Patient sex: M
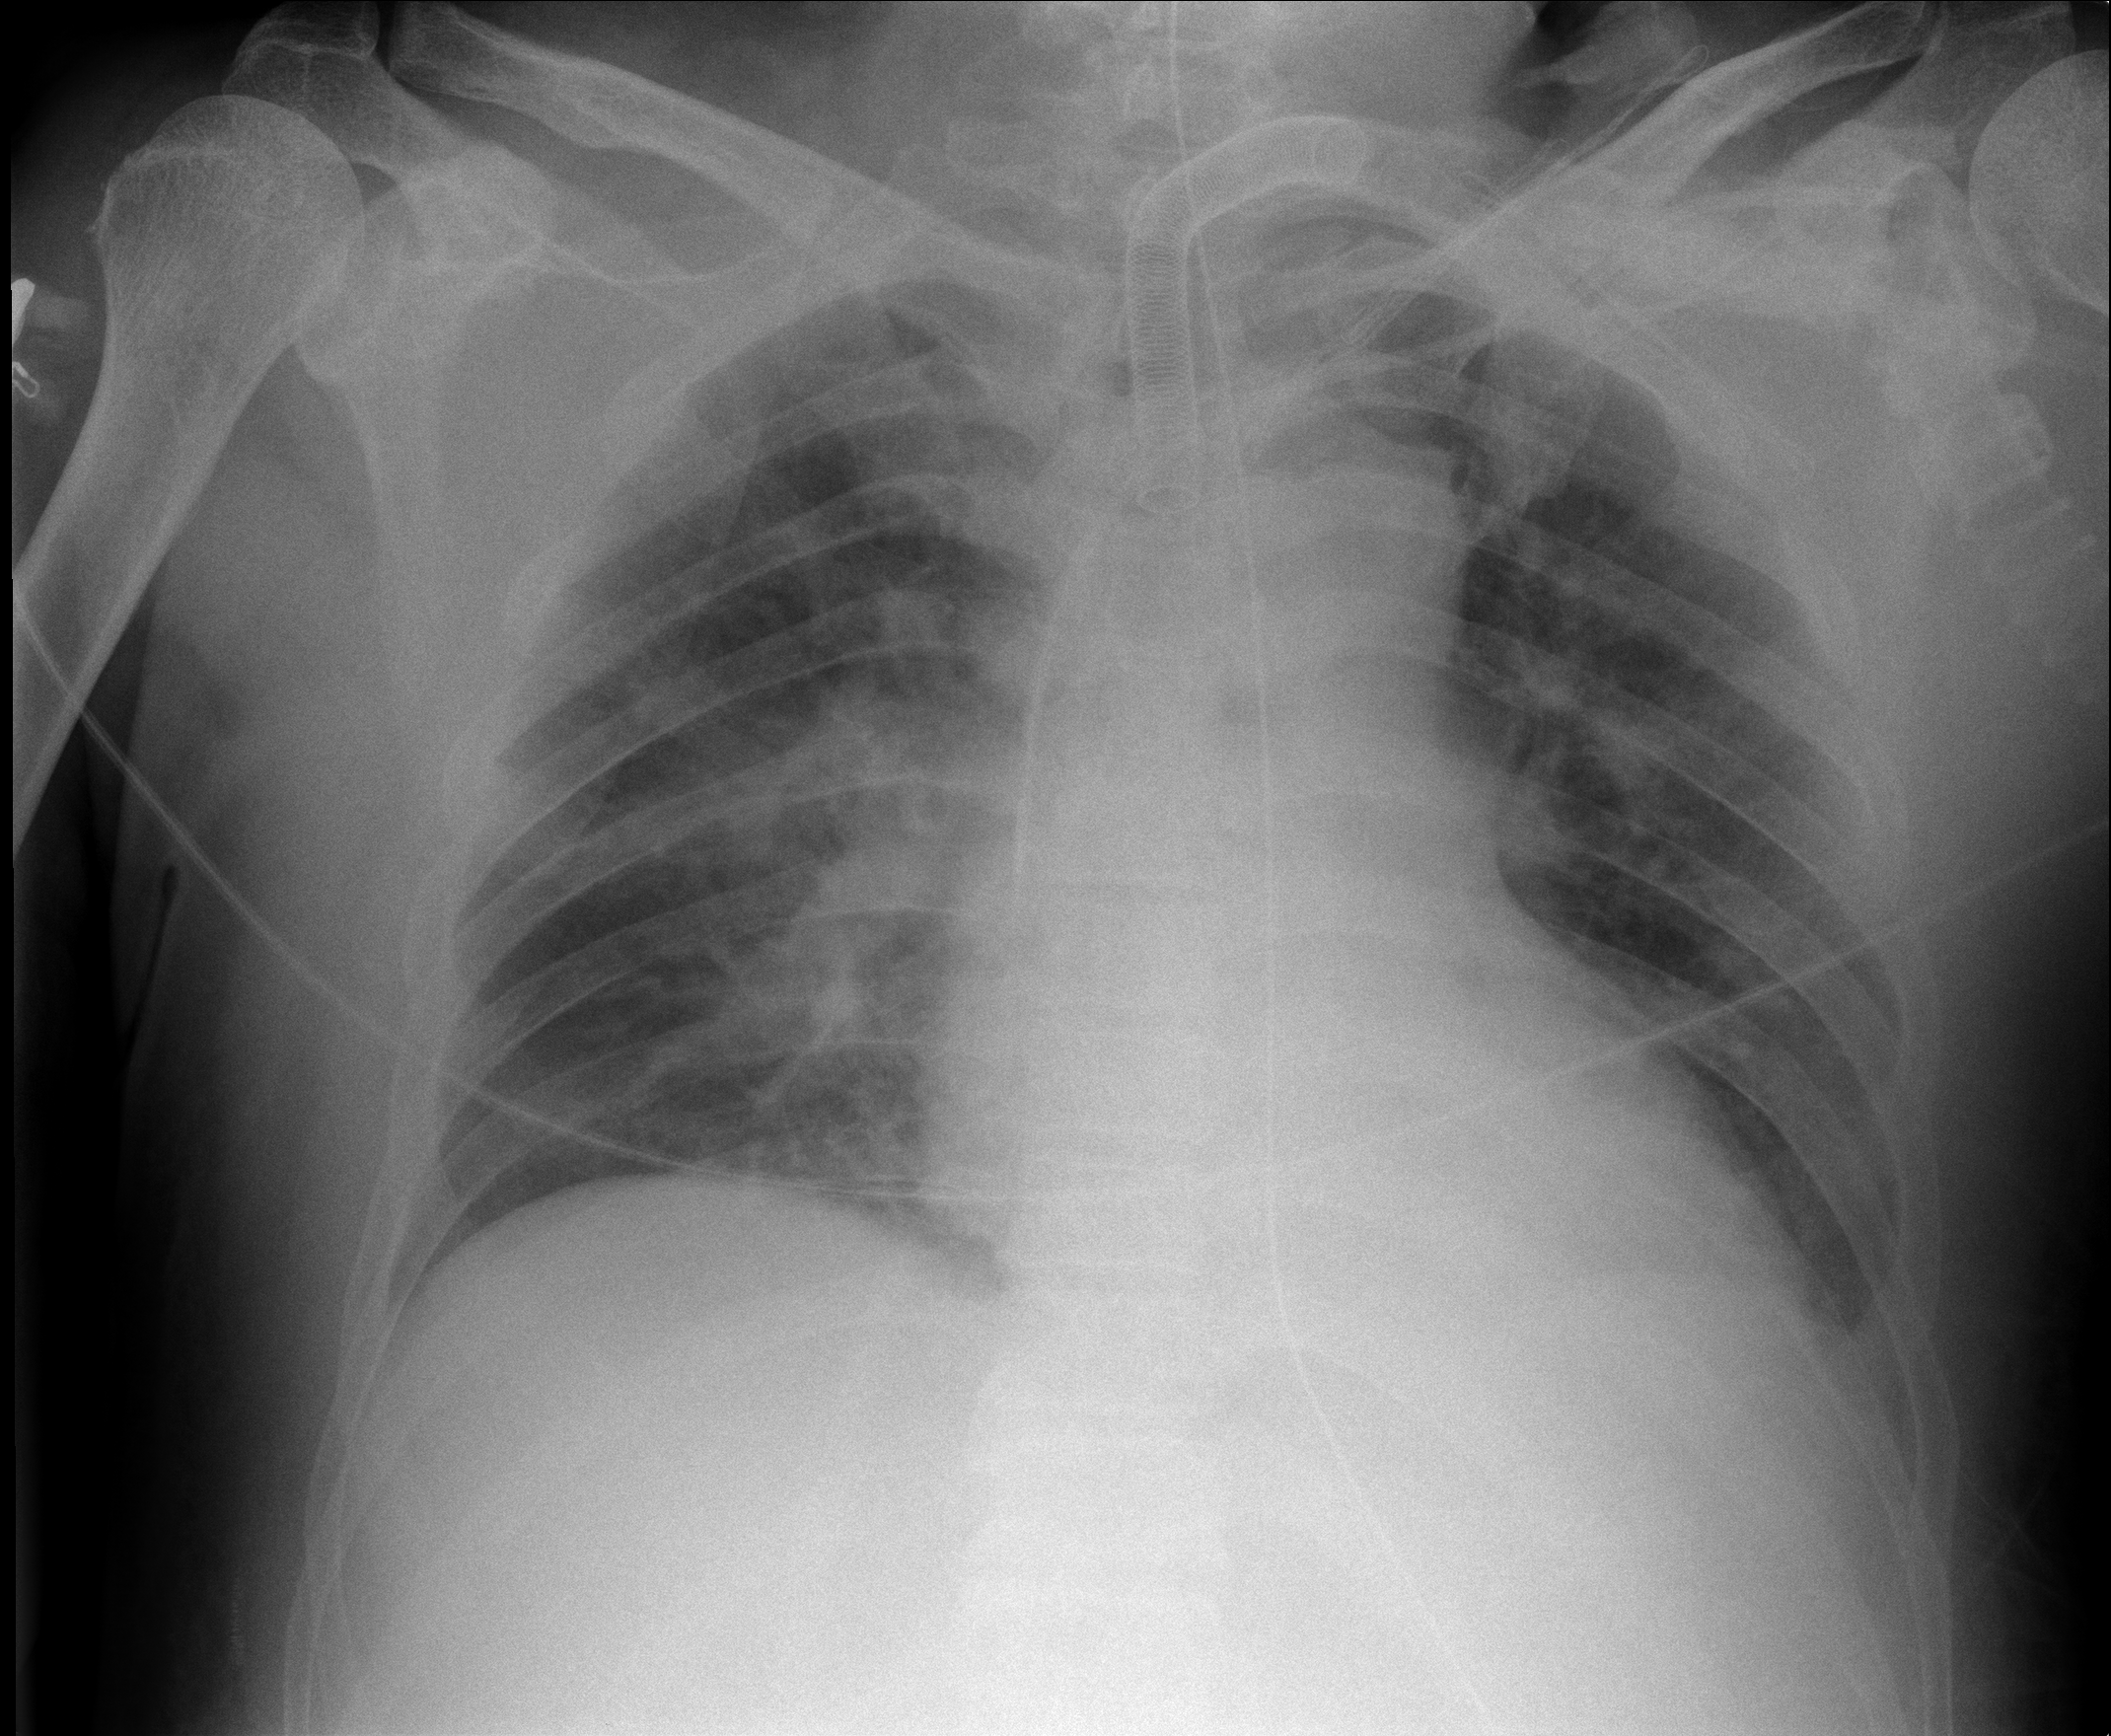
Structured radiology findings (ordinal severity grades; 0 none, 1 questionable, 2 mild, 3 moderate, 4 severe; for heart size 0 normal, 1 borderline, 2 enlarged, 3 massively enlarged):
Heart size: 0
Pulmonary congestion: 0
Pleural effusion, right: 0
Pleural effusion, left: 0
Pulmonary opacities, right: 3
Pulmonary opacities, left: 2
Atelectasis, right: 2
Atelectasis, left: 2